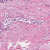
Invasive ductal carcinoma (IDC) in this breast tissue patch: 1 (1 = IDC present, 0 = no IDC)